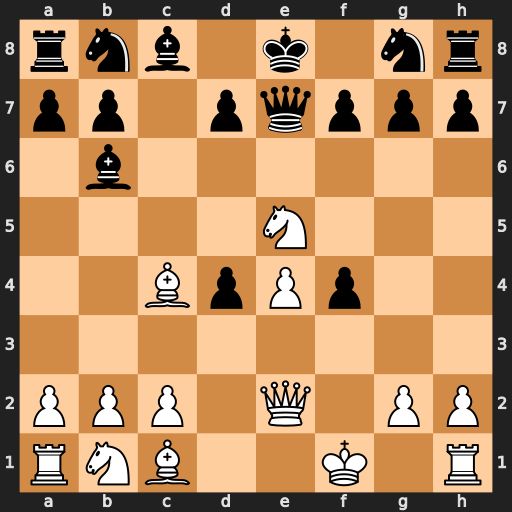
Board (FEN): rnb1k1nr/pp1pqppp/1b6/4N3/2BpPp2/8/PPP1Q1PP/RNB2K1R
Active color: w
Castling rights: kq
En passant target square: -
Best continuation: Nxf7 d5 Bxd5 Nf6 Nxh8